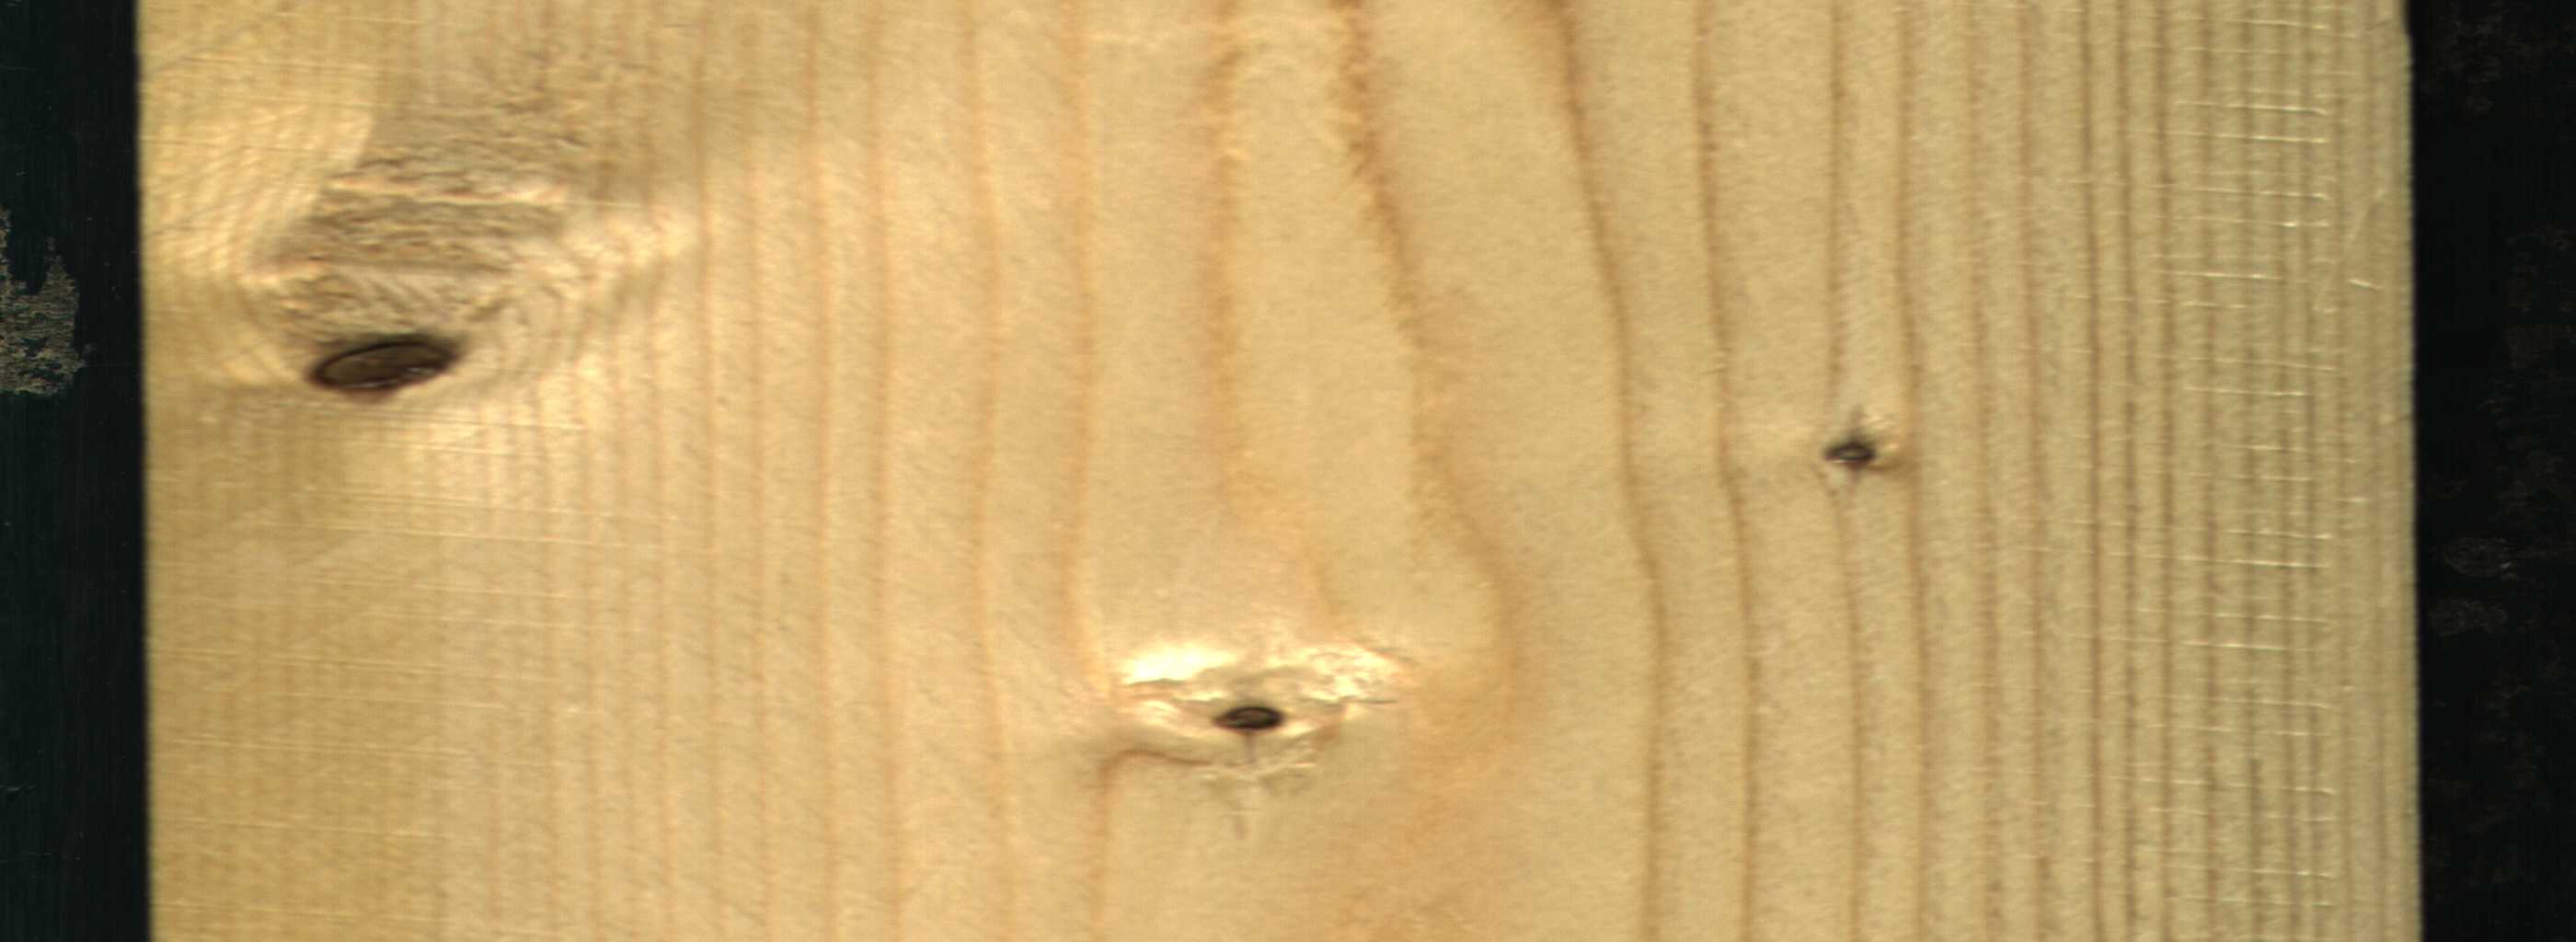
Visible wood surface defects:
Dead_Knot
Dead_Knot
Dead_Knot